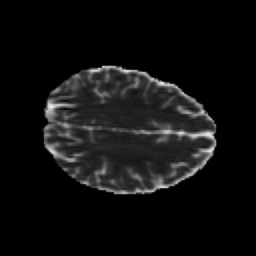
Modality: MD
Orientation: axial
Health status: healthy
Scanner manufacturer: siemens
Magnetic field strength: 3 T
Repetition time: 10 s
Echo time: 0.092 s